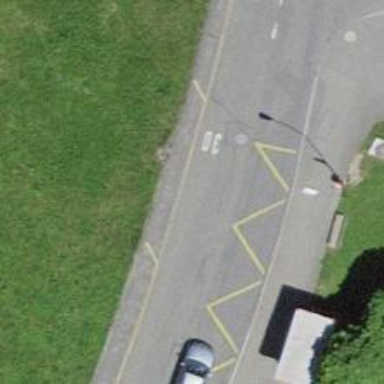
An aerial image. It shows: Public transport stop position.